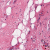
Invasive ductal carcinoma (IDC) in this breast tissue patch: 0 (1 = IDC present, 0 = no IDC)